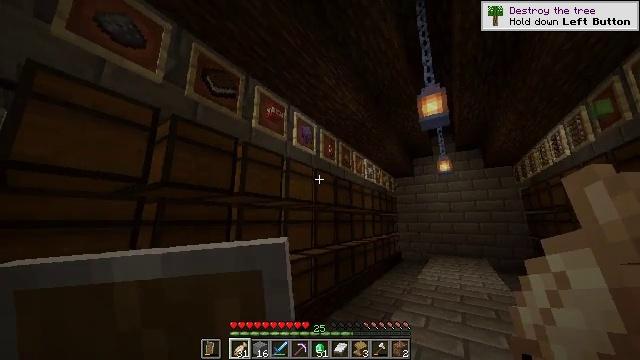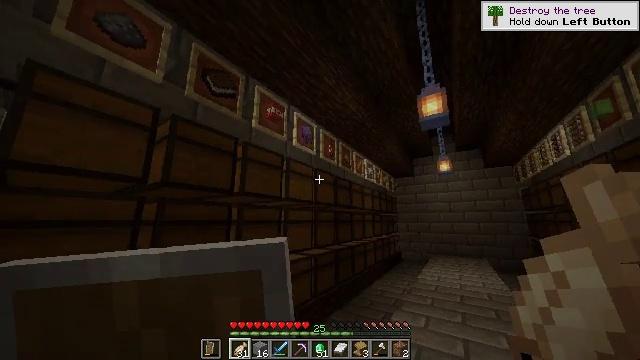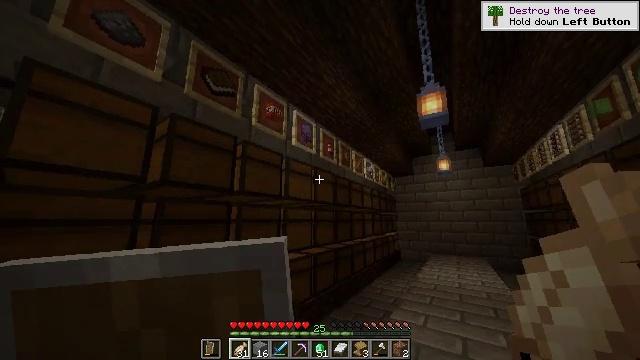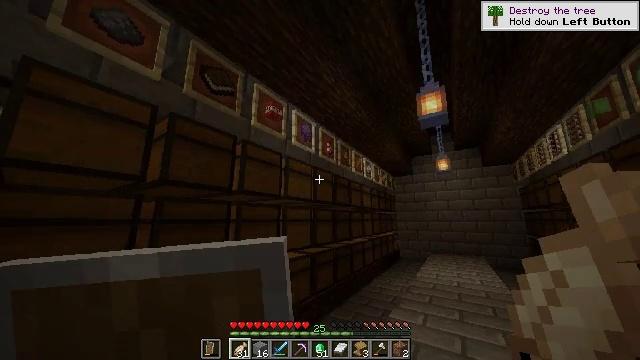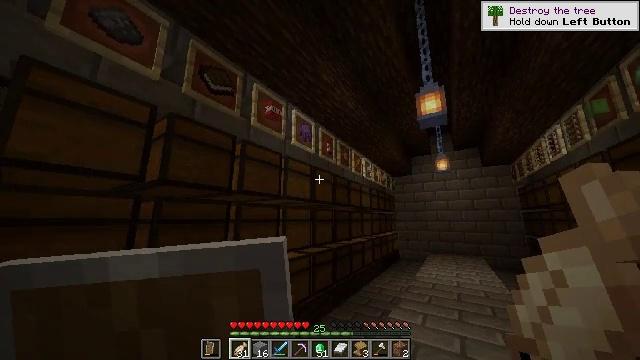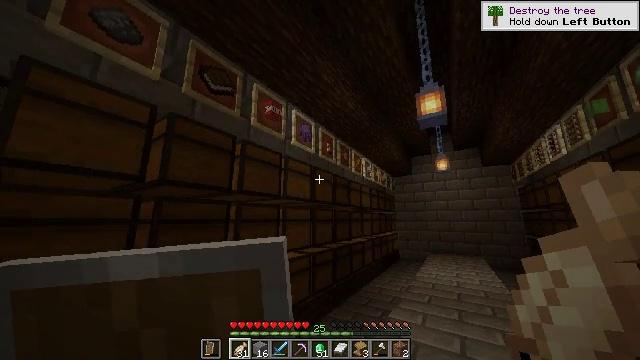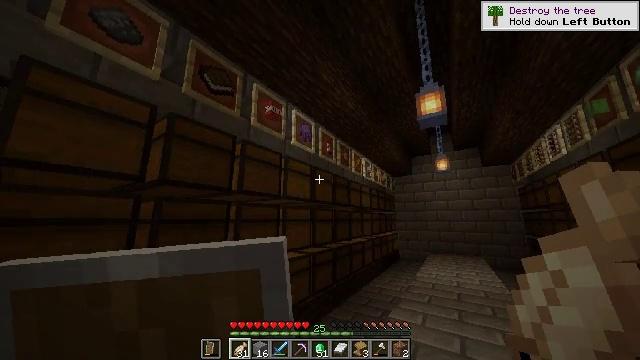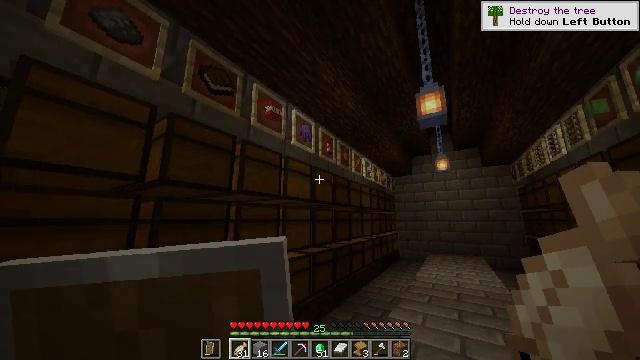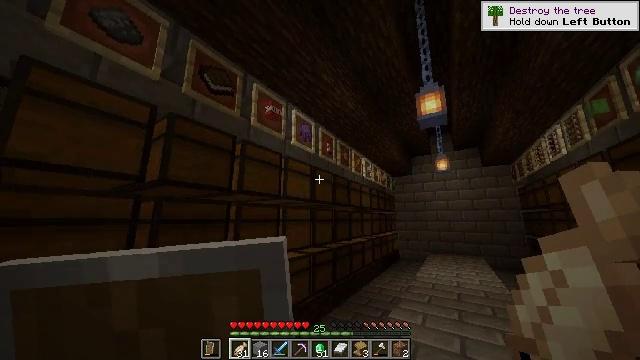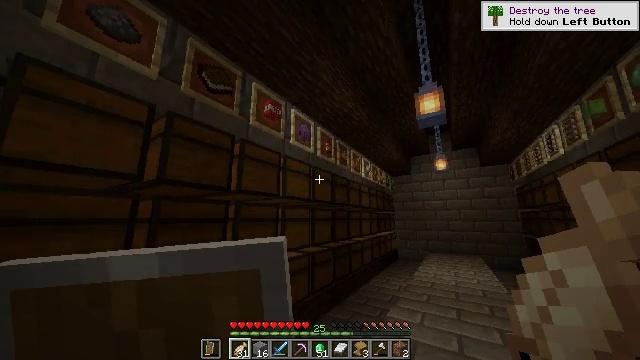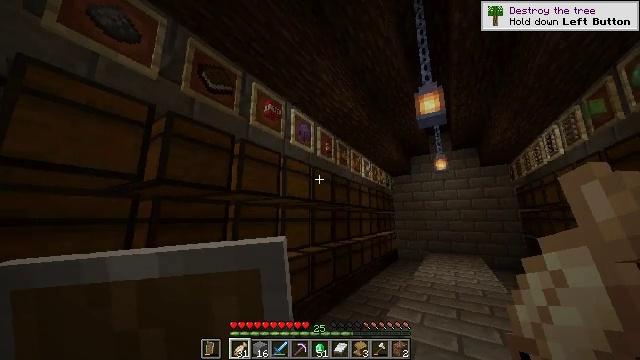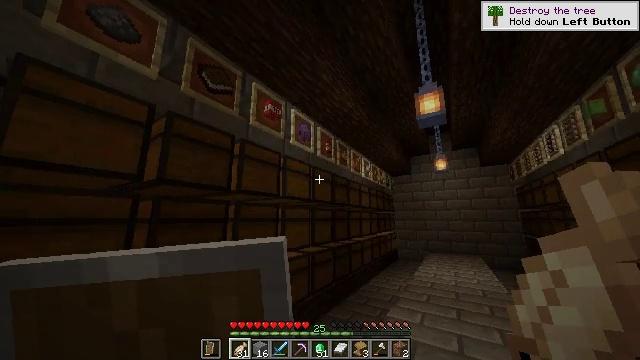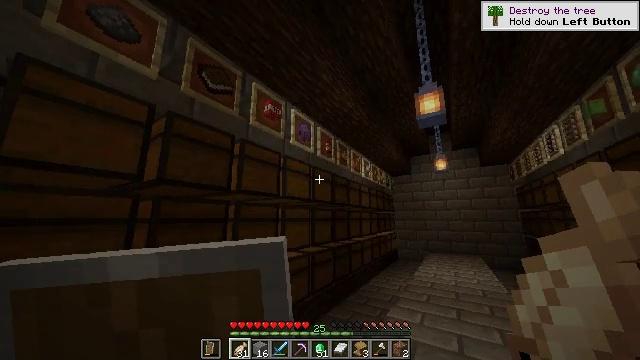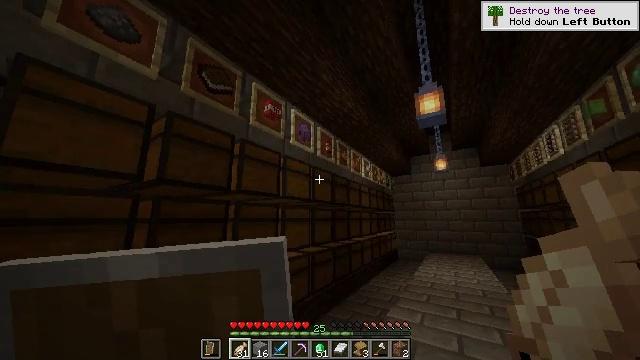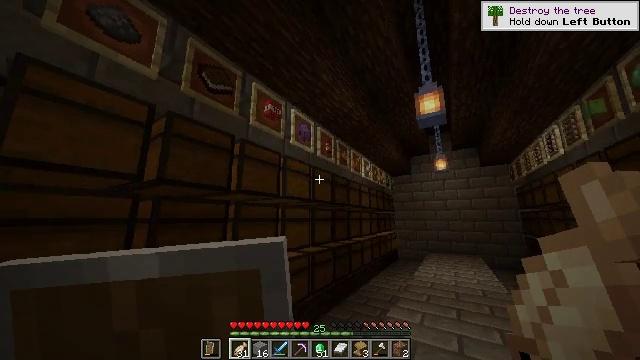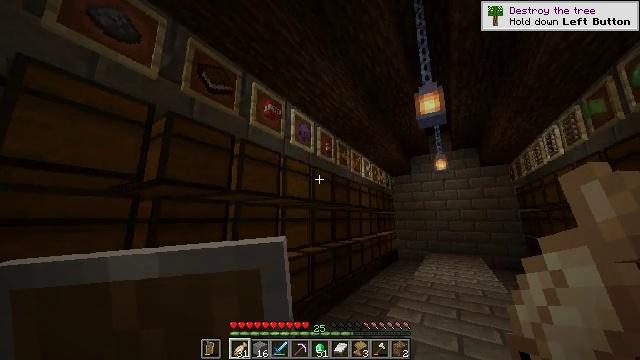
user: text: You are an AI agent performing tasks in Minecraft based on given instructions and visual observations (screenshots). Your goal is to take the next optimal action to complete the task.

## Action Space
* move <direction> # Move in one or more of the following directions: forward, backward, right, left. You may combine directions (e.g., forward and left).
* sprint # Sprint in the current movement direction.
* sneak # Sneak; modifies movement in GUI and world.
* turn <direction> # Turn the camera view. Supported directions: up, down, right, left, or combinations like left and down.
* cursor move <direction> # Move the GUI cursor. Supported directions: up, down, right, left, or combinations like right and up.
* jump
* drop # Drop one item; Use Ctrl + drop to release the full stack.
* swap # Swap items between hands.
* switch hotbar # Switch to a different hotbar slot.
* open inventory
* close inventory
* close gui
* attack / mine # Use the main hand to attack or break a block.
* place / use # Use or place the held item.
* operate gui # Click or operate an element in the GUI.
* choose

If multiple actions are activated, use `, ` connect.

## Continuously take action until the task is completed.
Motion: motion action
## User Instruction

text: Combine blaze rod and cobblestones to craft a brewing stand.
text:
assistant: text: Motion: no_op
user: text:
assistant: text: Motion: no_op
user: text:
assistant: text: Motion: no_op
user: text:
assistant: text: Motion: no_op
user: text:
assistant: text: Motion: no_op
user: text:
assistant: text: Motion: no_op
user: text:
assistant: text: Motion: no_op
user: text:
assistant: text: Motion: no_op
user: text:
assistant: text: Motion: no_op
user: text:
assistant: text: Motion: no_op
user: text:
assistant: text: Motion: no_op
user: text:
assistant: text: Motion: no_op
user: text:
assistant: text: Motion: no_op
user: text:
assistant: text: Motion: no_op
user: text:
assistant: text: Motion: no_op
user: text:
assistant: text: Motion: no_op
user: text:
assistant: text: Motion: move right
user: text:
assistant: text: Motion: move forward and move right
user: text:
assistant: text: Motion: move forward and move right, turn down
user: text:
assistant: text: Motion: move forward and move right, turn left and down
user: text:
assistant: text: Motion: move forward and move right, turn left and down
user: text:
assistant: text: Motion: move forward and move right, turn left
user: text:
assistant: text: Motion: move forward and move right
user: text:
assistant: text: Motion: move forward and move right, turn left
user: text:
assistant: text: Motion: move forward and move right, turn left
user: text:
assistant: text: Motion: move forward and move right, turn left
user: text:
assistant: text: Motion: move forward and move right, turn left and down
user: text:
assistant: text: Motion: move forward and move right, turn left and down
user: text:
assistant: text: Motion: move forward and move right, turn left and down
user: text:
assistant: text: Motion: move forward and move right, turn right and down